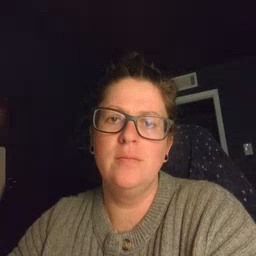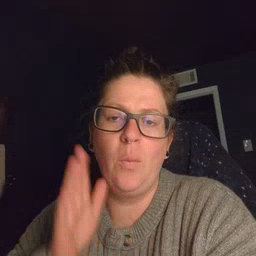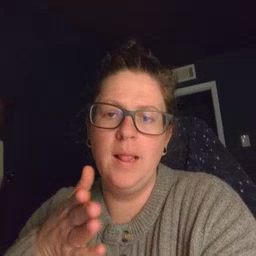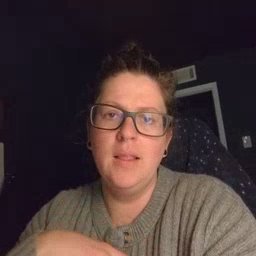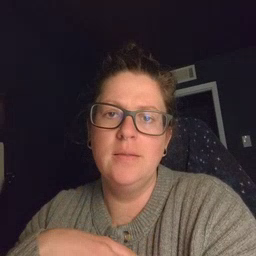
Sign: will